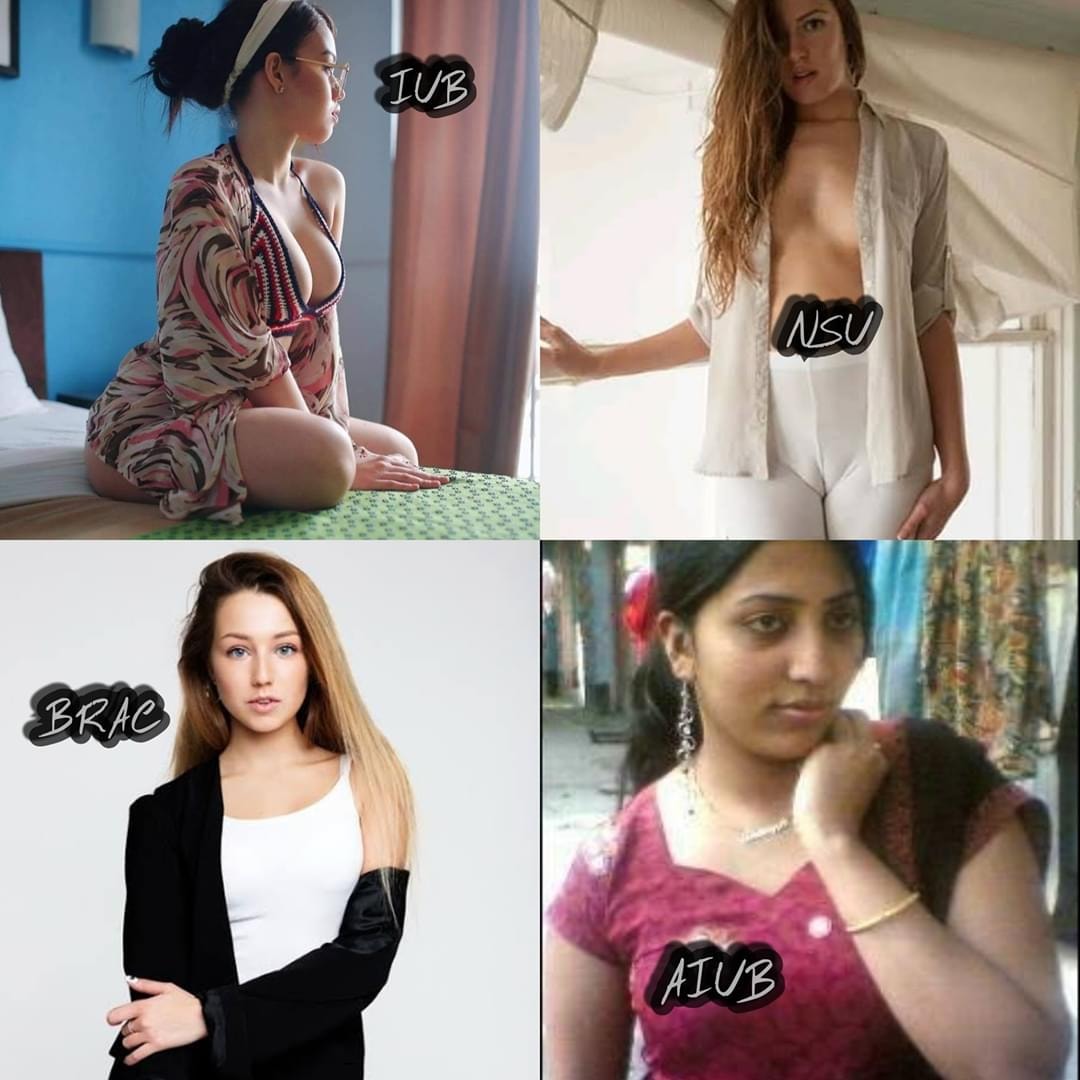
Caption: IUB    NSU     BRAC    AIUB
Label: hate